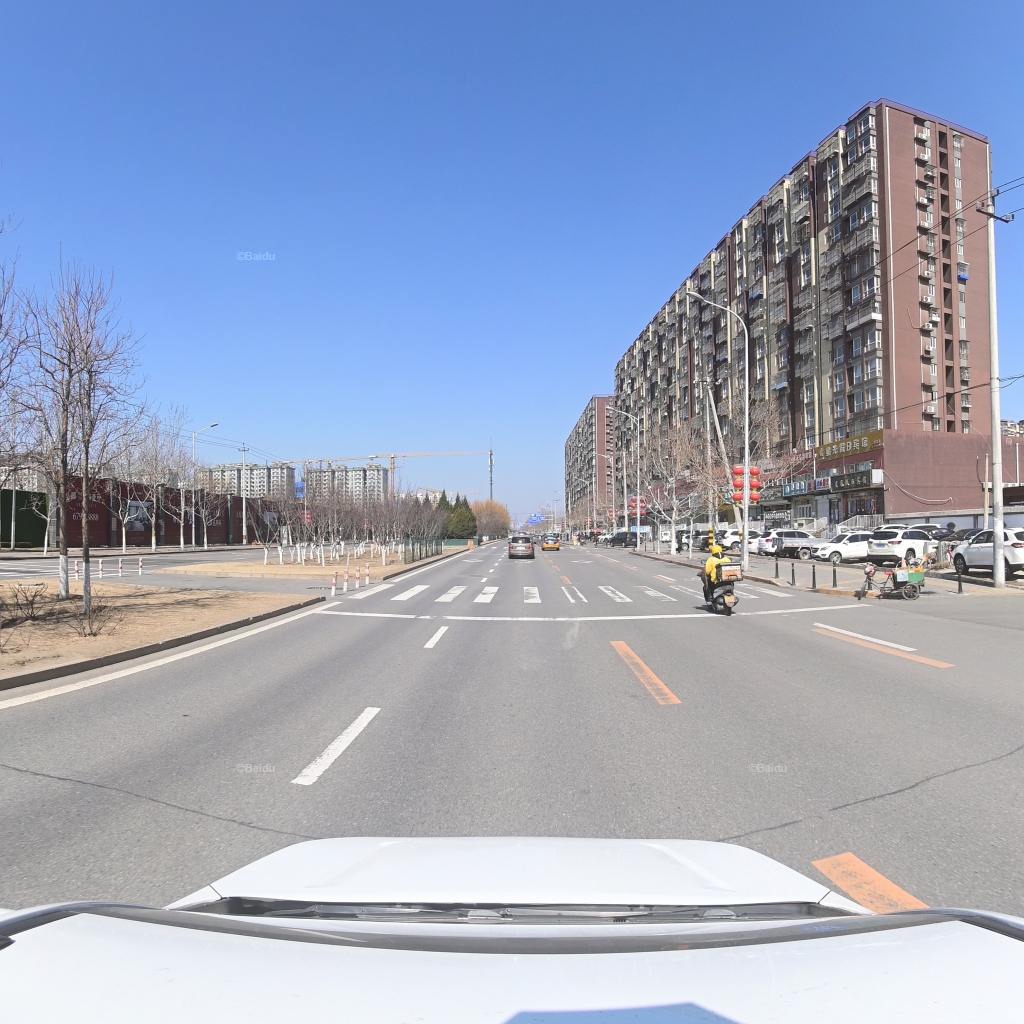
Region: Fengtai
Road damage annotations: transverse patch, transverse patch